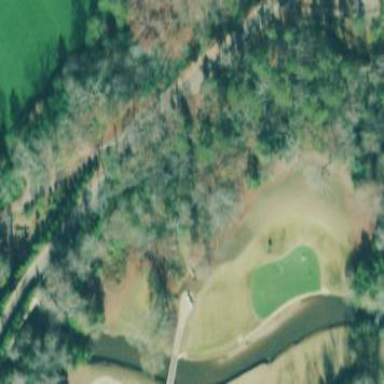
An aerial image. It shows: Area with grass used as rough in golf course.